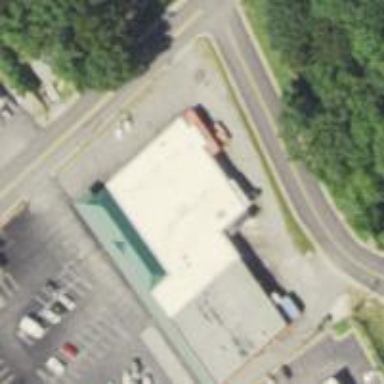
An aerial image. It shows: Pharmacy providing healthcare services.